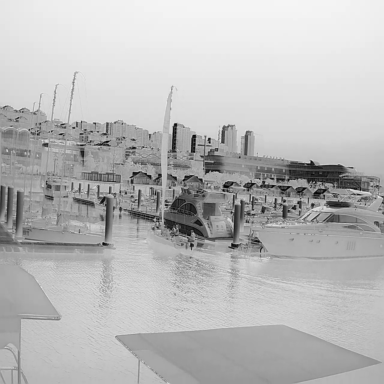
There are six objects shown in the infrared image, including three canoes, and three sailboats.